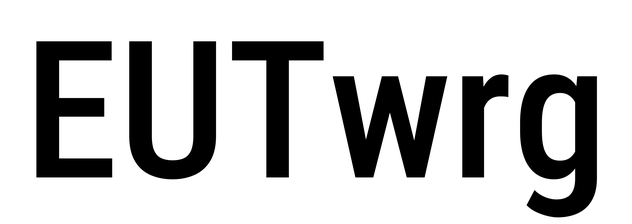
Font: Roboto_Condensed_Medium